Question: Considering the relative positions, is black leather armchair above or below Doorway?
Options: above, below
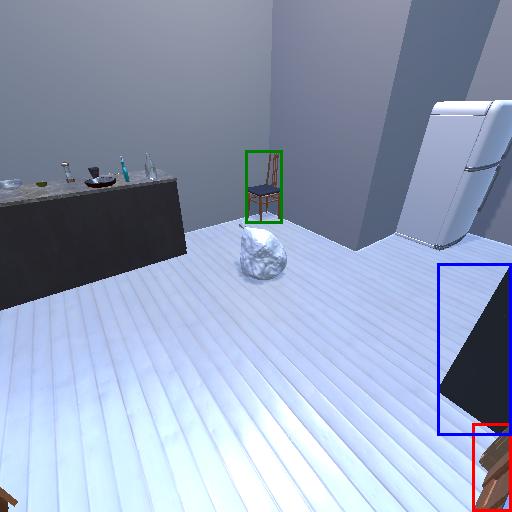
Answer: above